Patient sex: F
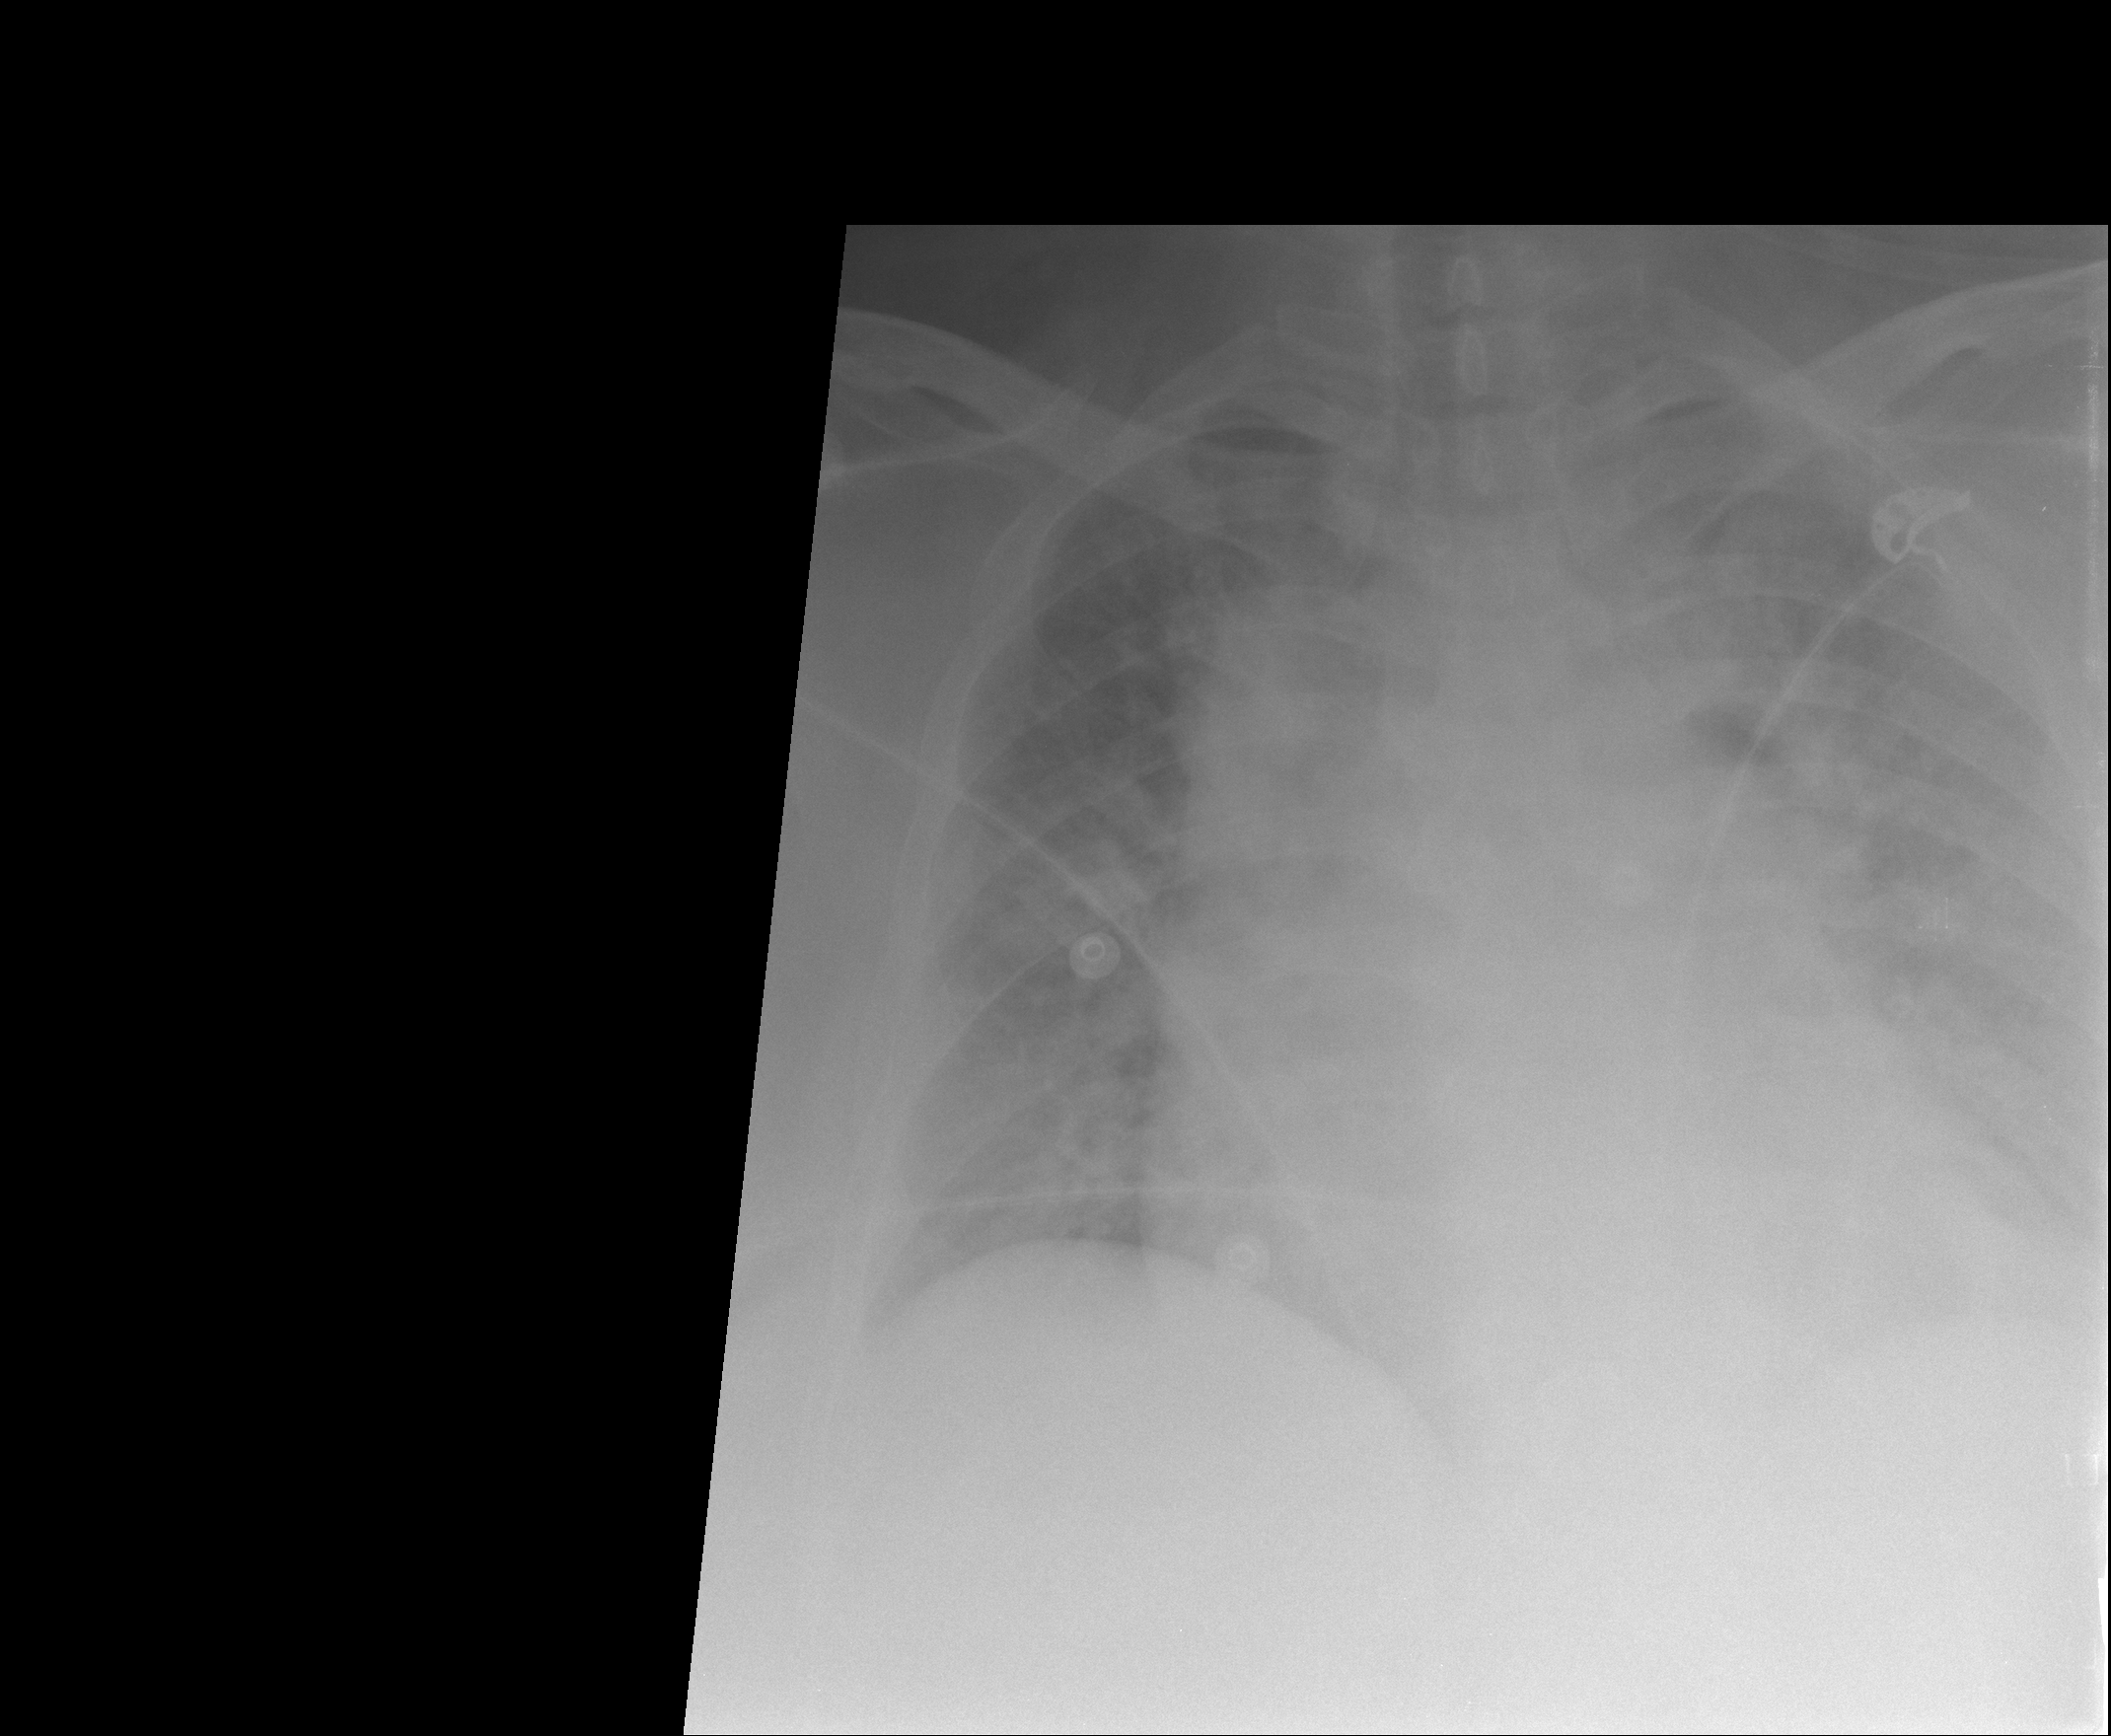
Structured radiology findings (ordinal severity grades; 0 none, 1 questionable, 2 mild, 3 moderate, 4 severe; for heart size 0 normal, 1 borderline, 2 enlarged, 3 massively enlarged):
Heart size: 2
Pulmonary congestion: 3
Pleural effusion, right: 0
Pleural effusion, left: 0
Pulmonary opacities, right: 2
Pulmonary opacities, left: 2
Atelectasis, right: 2
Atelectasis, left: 2